Field crop: tomato
Growth stage: 2
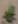
Species: solanum